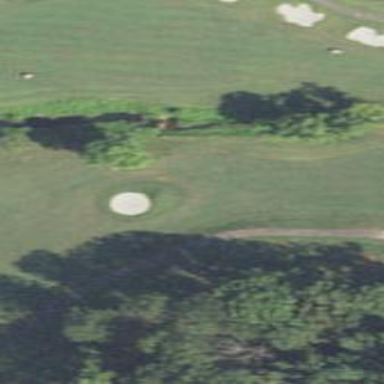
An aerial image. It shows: Golf fairway surrounded by grass.